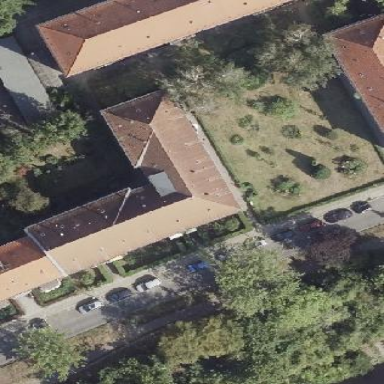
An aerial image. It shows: Gabled roof adorns the apartments building.